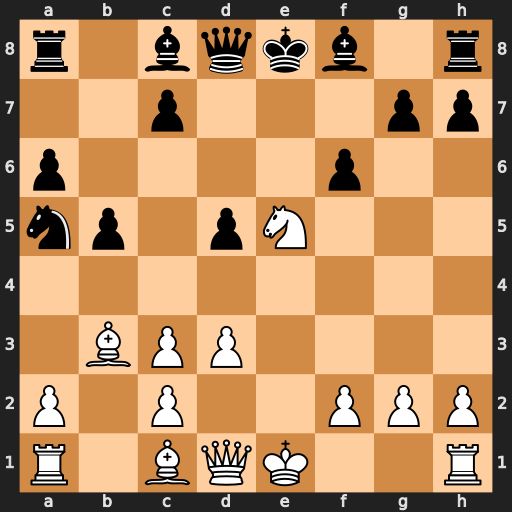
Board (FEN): r1bqkb1r/2p3pp/p4p2/np1pN3/8/1BPP4/P1P2PPP/R1BQK2R
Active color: w
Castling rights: KQkq
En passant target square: -
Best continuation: Qh5+ g6 Nxg6 hxg6 Qxh8